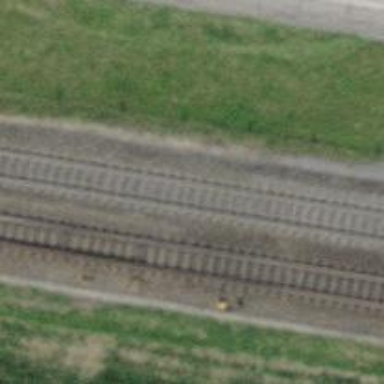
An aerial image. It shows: Single railway track with electrified contact line.